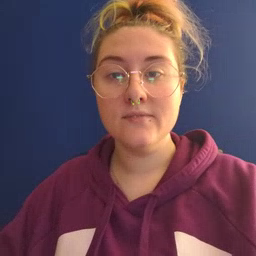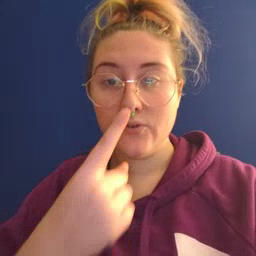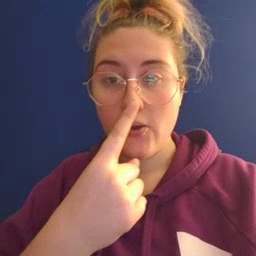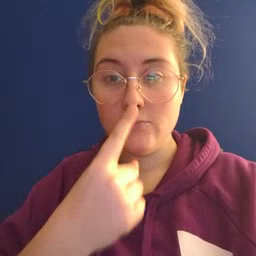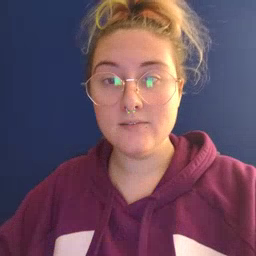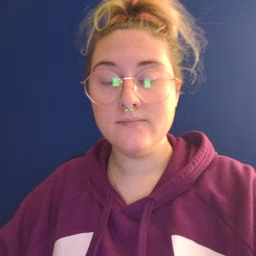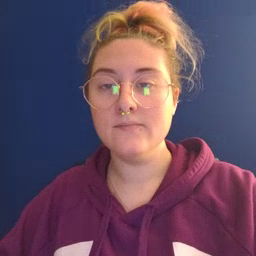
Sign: nose